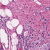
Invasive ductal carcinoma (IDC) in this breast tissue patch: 0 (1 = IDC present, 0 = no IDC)